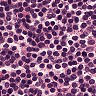
Metastatic tissue present: no